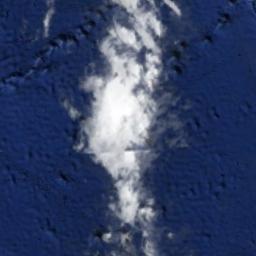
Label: cloud